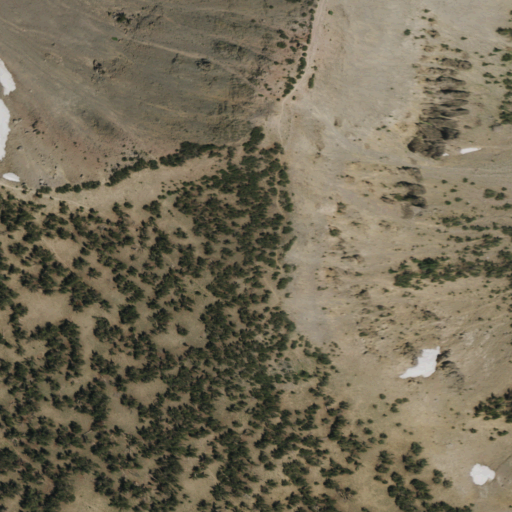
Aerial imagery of mountain in Nevada named Relay Peak containing shrub, evergreen forest, and barren land